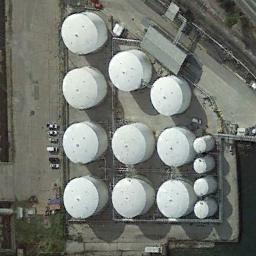
Label: storage tanks